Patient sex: M
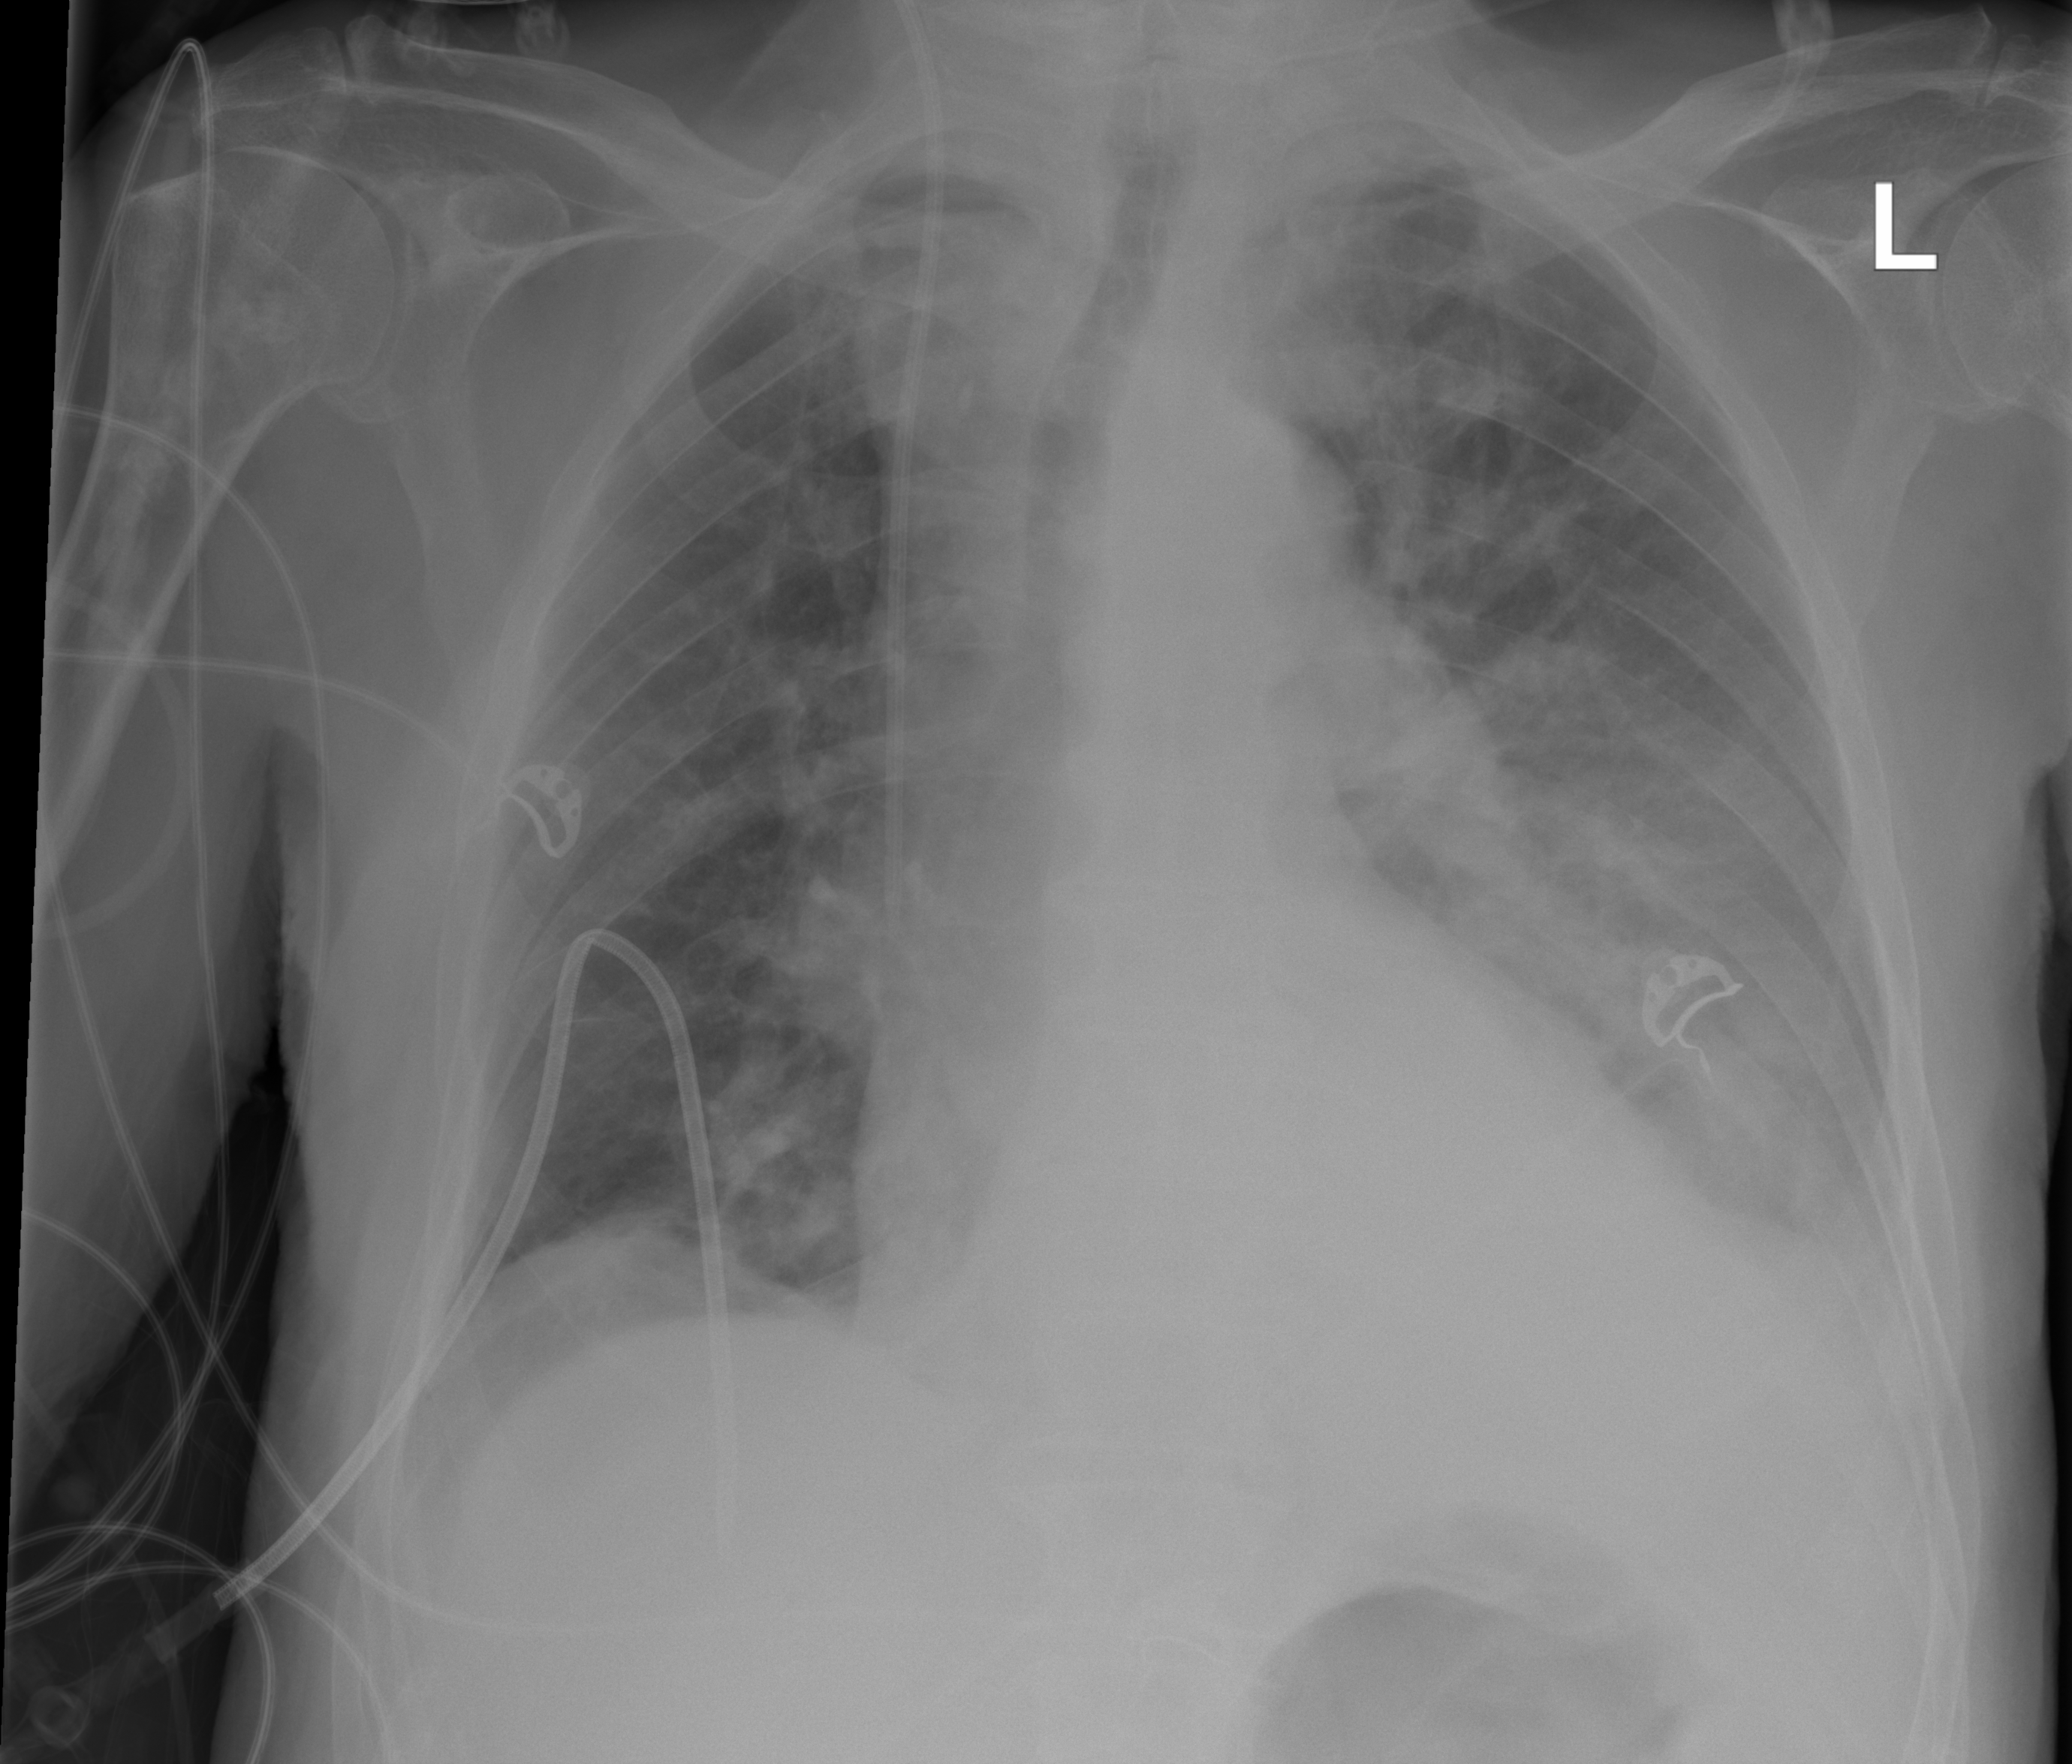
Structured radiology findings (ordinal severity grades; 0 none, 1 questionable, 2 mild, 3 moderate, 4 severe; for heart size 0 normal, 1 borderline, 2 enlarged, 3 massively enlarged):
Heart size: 2
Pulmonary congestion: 2
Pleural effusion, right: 1
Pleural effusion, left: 2
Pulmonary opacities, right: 0
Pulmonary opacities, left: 2
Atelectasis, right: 3
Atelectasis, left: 2